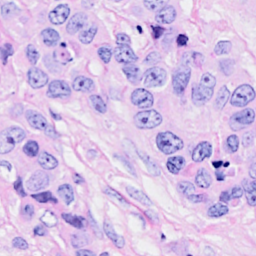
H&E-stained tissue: Breast